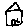
Label: house